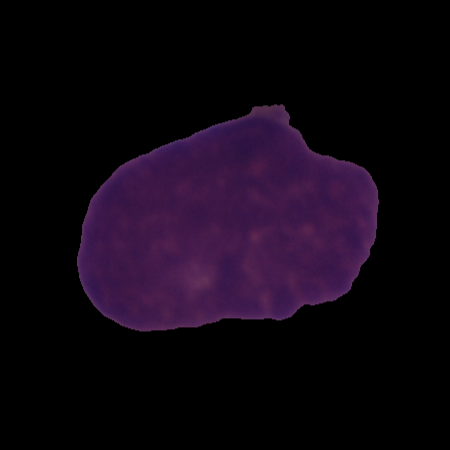
Label: cancer